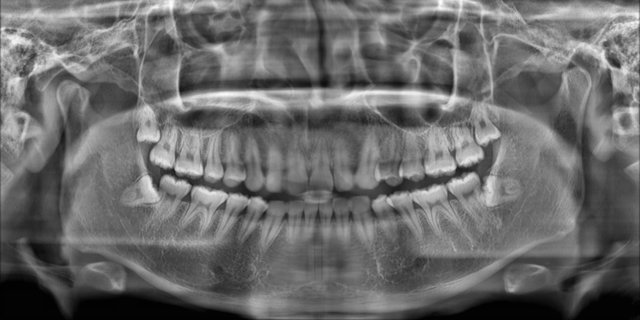
adult